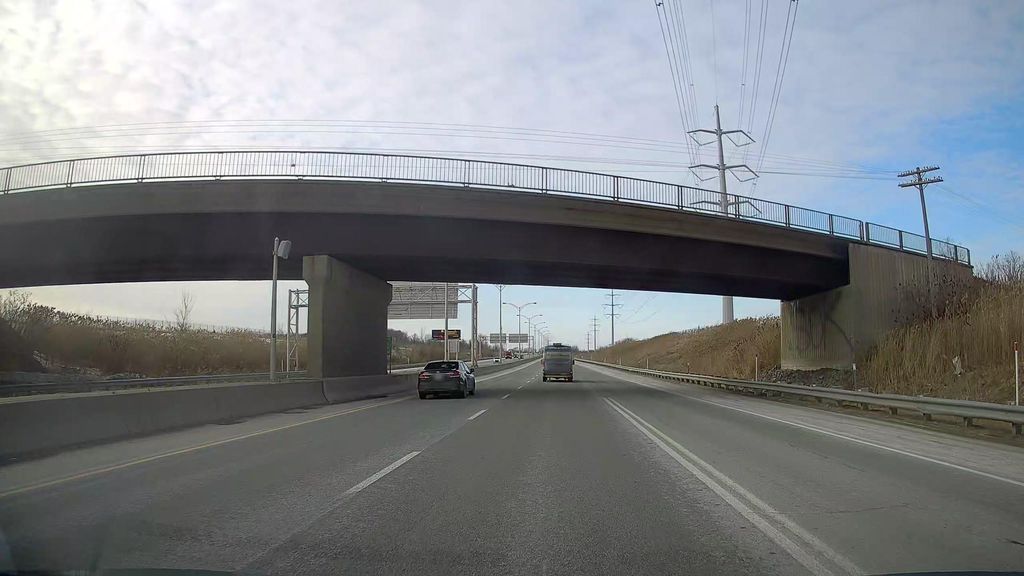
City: montreal